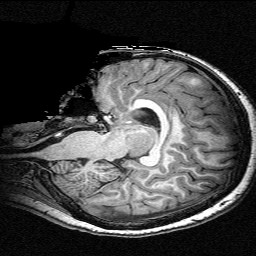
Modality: T1w
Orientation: sagittal
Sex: female
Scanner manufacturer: siemens
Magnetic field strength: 3 T
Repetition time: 2.3 s
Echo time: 0.00336 s